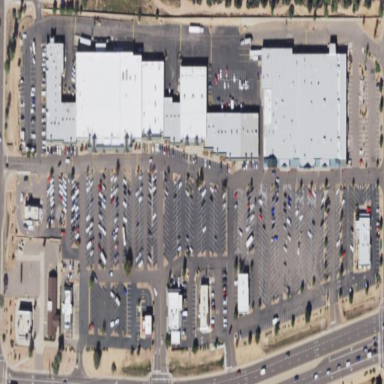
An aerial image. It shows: Retail area.